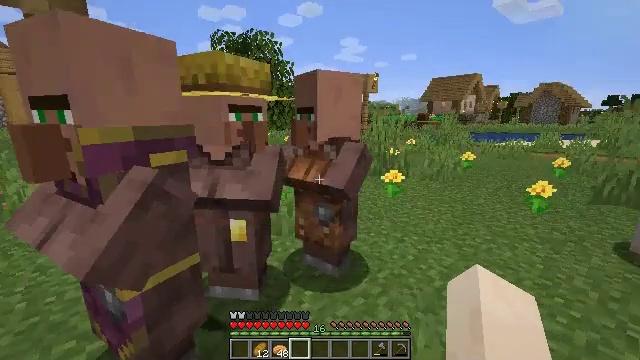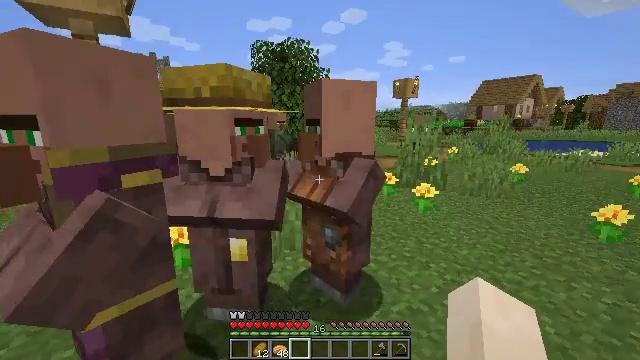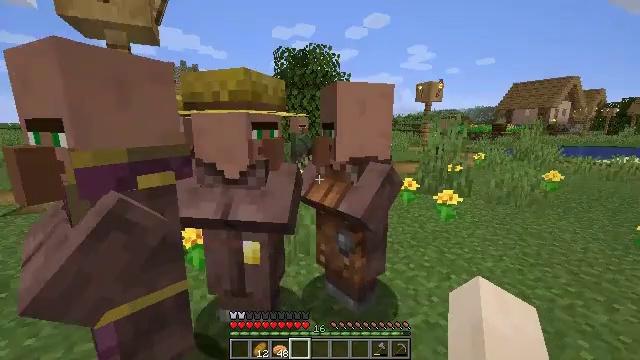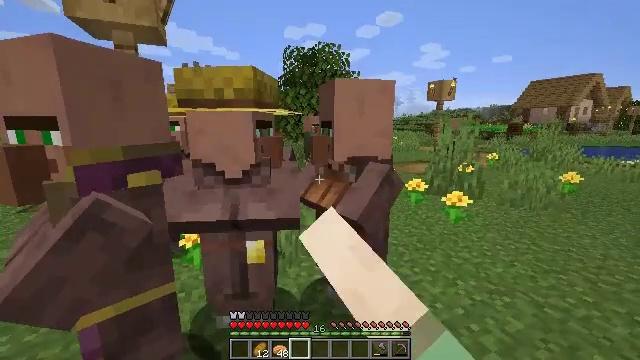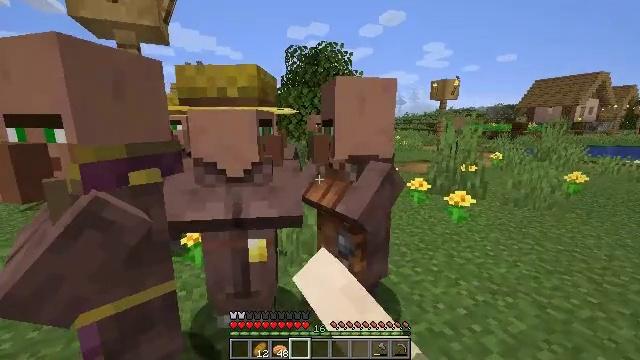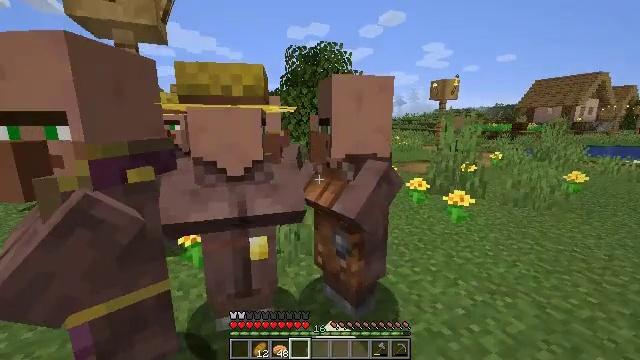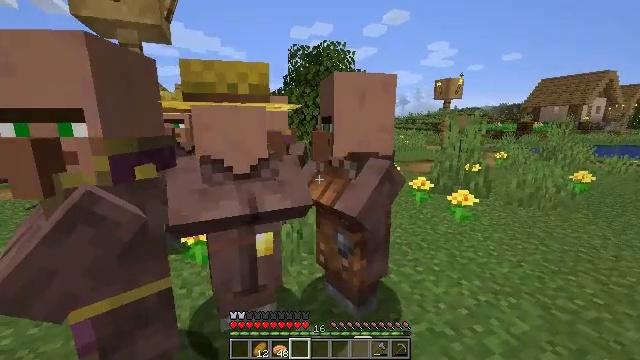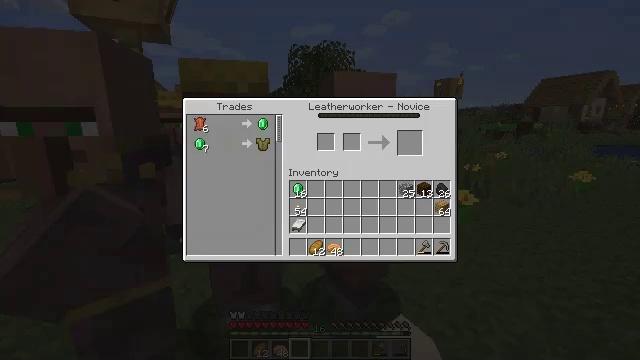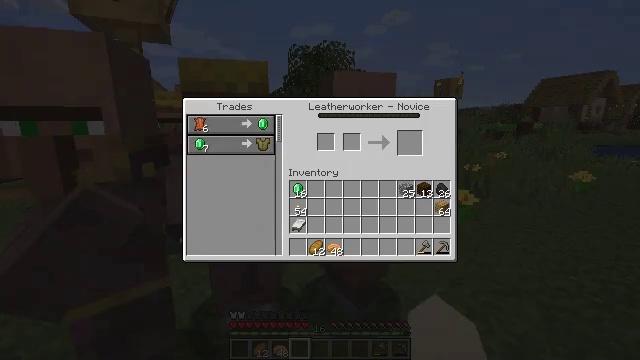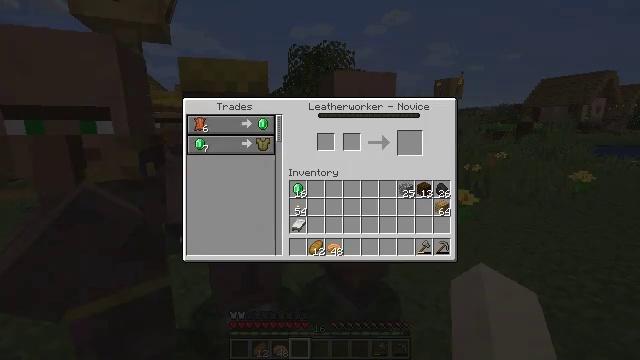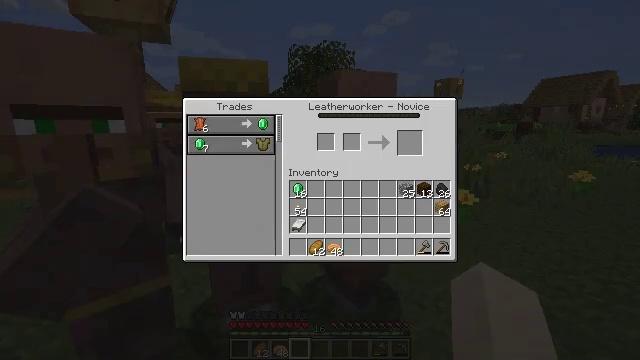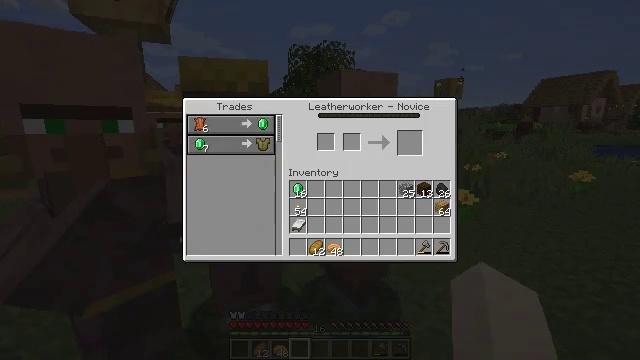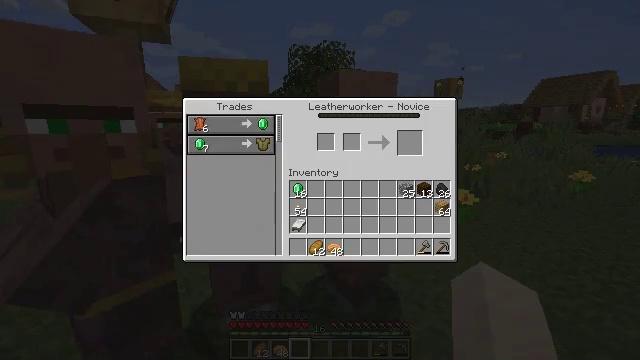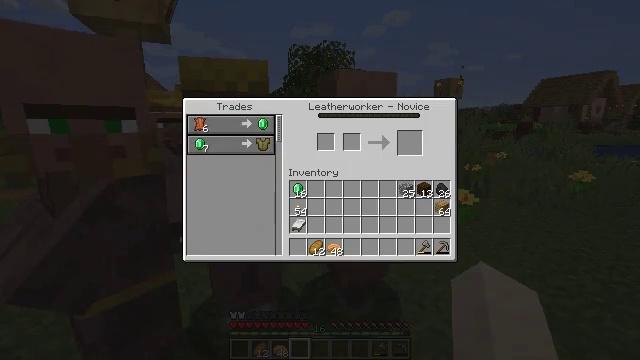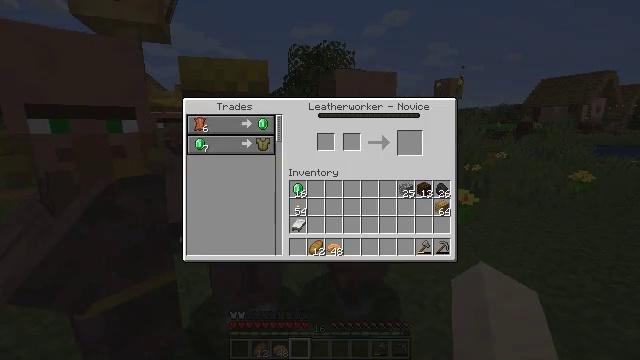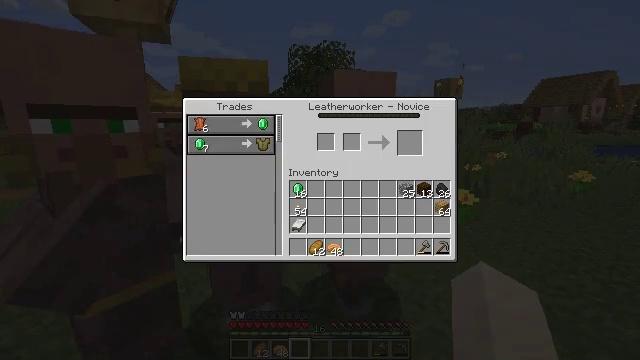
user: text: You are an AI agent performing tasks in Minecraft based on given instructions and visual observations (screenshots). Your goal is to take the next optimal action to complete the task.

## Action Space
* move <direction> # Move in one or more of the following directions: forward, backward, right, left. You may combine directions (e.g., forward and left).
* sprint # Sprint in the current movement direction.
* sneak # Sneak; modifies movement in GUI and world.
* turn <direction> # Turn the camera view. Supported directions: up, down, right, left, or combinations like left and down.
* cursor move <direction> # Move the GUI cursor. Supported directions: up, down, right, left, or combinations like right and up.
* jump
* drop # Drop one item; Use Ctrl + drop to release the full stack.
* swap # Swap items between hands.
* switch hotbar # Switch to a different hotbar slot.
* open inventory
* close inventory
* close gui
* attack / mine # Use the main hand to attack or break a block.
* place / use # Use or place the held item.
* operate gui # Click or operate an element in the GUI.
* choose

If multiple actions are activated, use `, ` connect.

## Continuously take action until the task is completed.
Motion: motion action
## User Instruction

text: Craft a cookie.
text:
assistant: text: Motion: move forward and move right, turn left and up
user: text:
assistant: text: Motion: turn left, use / place
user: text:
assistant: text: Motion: turn left, use / place
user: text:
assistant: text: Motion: use / place
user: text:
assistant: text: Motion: use / place
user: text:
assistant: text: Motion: no_op
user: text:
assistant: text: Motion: cursor move left, open gui
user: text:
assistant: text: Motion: cursor move right
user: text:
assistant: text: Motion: no_op
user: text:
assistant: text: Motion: no_op
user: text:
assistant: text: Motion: no_op
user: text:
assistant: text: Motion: no_op
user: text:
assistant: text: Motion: no_op
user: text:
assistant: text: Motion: no_op
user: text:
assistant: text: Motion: no_op
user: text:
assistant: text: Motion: no_op
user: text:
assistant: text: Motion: no_op
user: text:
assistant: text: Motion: no_op
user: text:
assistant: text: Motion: turn left, close gui
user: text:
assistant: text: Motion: turn left, open inventory
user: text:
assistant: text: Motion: turn left
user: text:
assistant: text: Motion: turn left, use / place
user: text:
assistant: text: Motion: turn left, use / place
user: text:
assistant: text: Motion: use / place
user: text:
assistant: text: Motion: use / place
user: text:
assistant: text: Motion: no_op
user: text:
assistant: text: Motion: no_op
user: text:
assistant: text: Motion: no_op
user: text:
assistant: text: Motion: no_op
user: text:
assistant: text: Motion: no_op